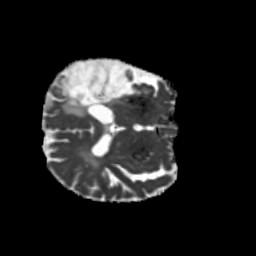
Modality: MD
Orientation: axial
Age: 72
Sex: male
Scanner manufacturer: siemens
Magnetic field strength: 3 T
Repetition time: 5.25 s
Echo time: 0.08 s